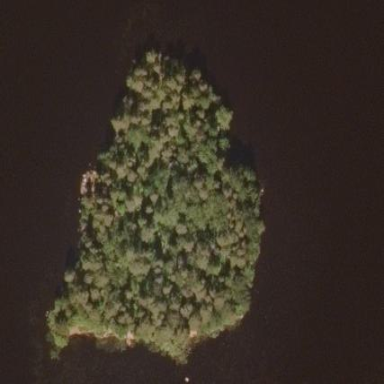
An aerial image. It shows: Islet surrounded by woodland.